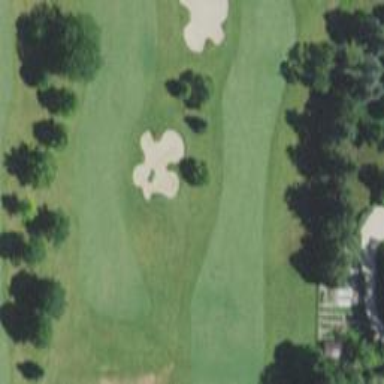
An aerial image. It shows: Golf hole.